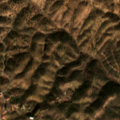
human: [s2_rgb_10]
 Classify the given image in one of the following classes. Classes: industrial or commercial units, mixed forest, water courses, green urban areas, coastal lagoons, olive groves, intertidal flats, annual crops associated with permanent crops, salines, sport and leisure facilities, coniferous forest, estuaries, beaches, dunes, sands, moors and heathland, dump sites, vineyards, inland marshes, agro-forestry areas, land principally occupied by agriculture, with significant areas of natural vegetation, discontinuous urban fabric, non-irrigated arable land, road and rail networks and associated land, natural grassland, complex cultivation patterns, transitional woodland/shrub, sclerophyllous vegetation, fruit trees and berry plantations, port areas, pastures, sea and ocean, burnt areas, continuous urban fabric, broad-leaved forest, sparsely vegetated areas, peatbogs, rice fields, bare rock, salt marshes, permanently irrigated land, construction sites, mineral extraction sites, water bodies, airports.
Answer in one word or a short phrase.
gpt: agro-forestry areas, broad-leaved forest, transitional woodland/shrub